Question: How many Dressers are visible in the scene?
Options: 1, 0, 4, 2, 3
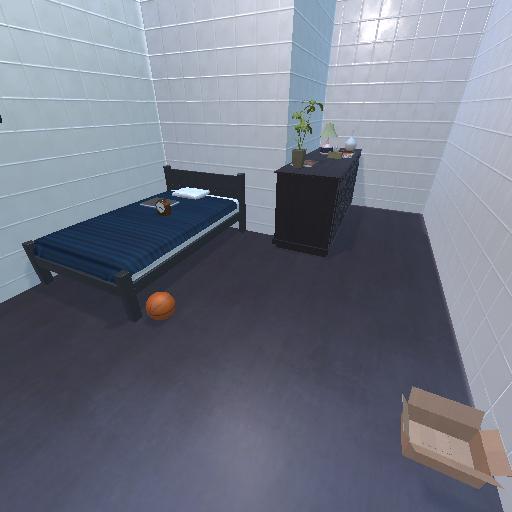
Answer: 1